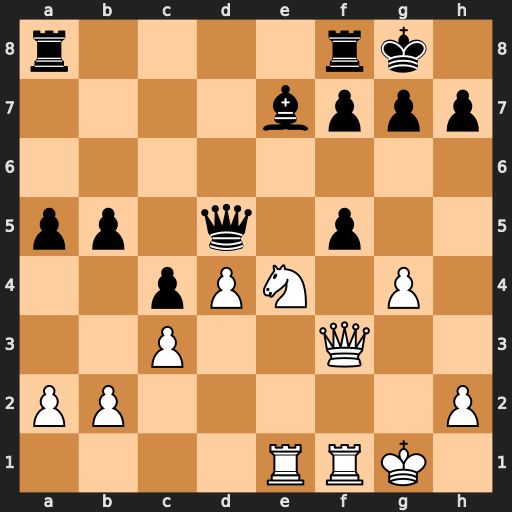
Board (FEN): r4rk1/4bppp/8/pp1q1p2/2pPN1P1/2P2Q2/PP5P/4RRK1
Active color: w
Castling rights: -
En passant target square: -
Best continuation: Nf6+ Bxf6 Qxd5